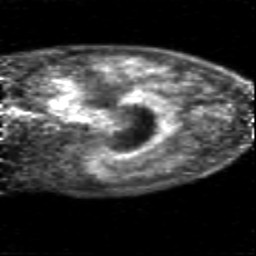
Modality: PET
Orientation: sagittal
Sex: female
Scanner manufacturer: siemens